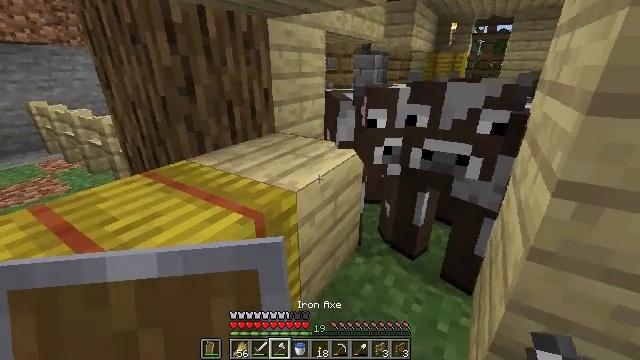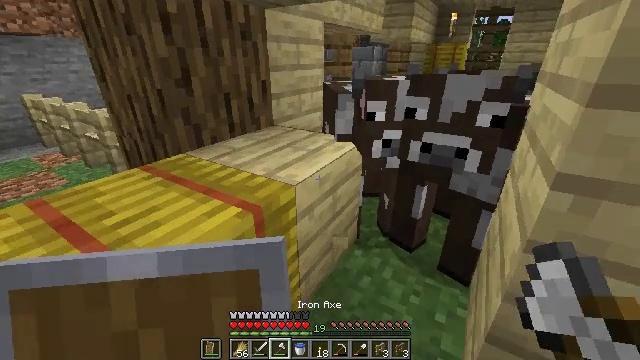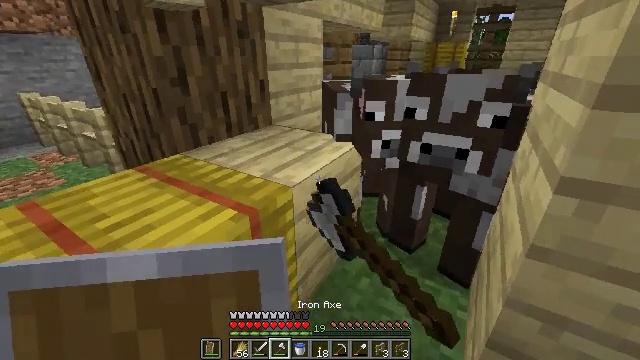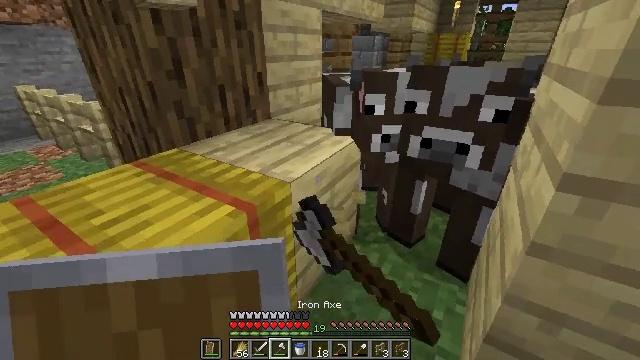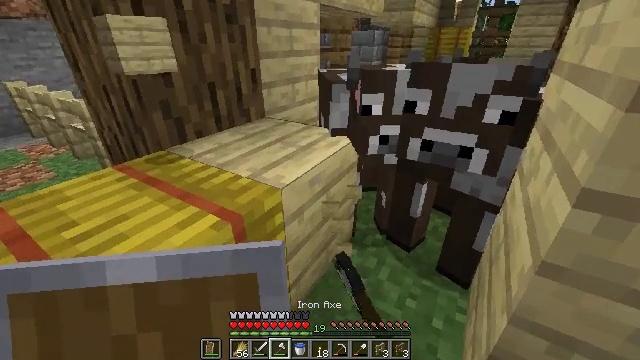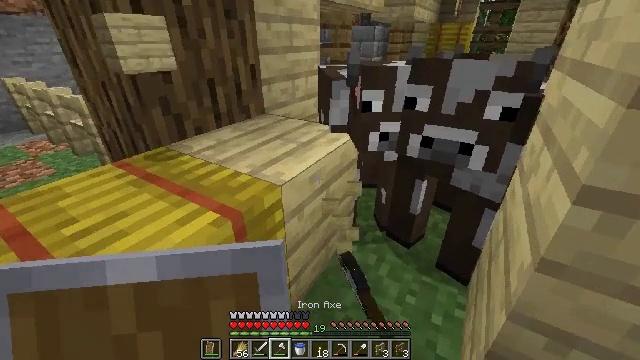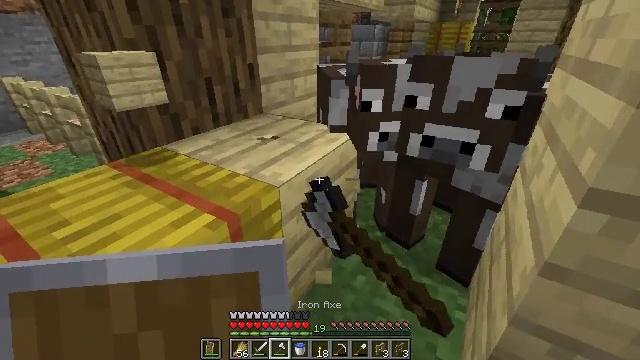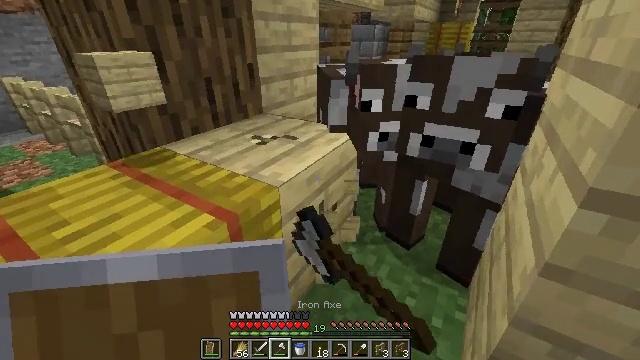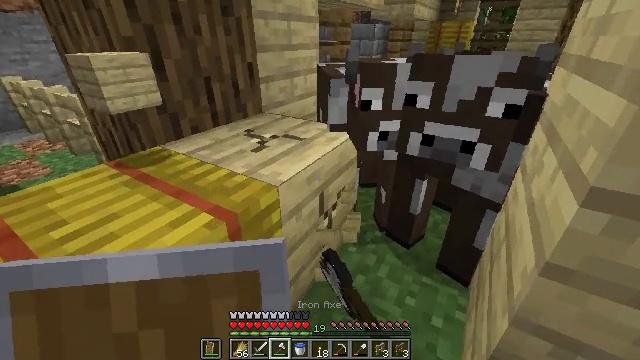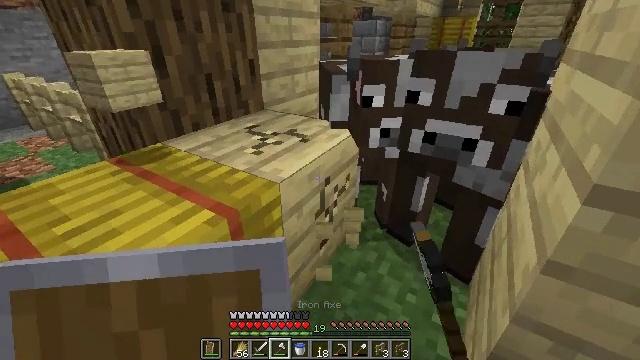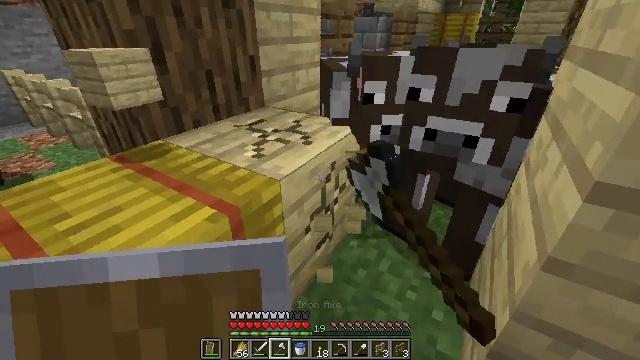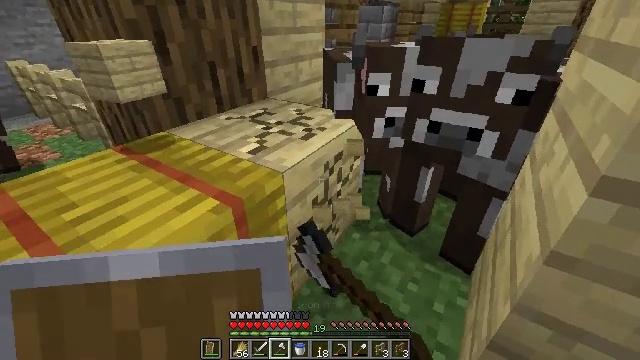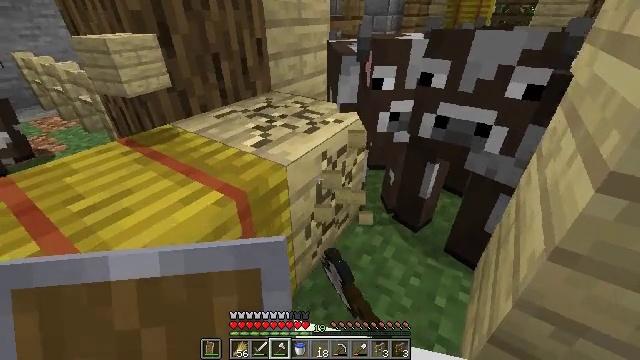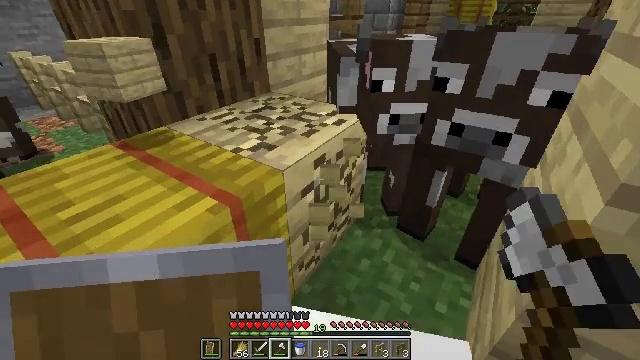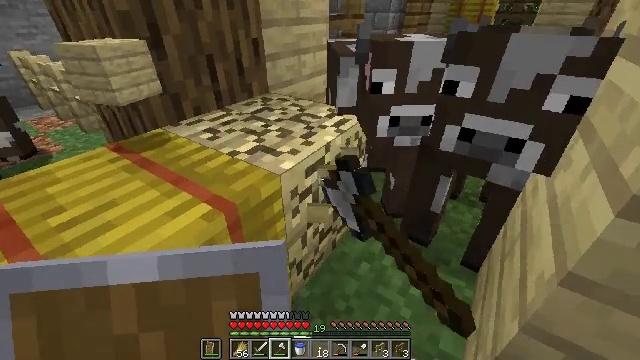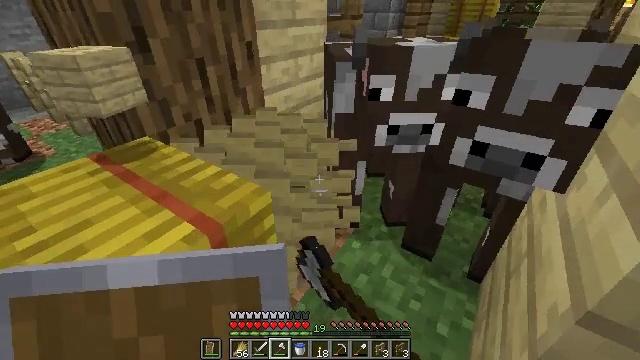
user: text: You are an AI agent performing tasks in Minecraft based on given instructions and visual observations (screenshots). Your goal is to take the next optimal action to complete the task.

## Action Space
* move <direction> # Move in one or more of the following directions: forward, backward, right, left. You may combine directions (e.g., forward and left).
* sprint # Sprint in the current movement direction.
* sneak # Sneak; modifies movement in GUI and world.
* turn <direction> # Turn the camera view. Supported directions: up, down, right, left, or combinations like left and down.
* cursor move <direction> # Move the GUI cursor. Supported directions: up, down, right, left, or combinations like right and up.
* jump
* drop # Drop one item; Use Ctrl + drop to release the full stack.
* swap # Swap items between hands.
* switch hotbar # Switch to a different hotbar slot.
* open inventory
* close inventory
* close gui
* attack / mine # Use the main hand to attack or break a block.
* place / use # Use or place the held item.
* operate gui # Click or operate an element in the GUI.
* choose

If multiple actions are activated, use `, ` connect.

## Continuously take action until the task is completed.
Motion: motion action
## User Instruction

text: Remove birch planks to collect them.
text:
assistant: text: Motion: turn down, attack / mine
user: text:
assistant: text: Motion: attack / mine
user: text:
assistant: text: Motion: turn down, attack / mine
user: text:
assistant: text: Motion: attack / mine
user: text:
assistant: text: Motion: attack / mine
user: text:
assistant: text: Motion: attack / mine
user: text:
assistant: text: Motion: attack / mine
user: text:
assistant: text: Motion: attack / mine
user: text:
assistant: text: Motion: attack / mine
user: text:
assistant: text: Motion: attack / mine
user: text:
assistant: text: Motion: turn down, attack / mine
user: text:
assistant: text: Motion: turn down, attack / mine
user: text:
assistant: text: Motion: attack / mine
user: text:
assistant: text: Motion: attack / mine
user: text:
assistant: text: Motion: attack / mine
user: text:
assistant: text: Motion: attack / mine
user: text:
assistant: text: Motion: attack / mine
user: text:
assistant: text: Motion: no_op
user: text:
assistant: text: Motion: no_op
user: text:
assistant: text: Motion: no_op